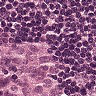
Metastatic tissue present: yes